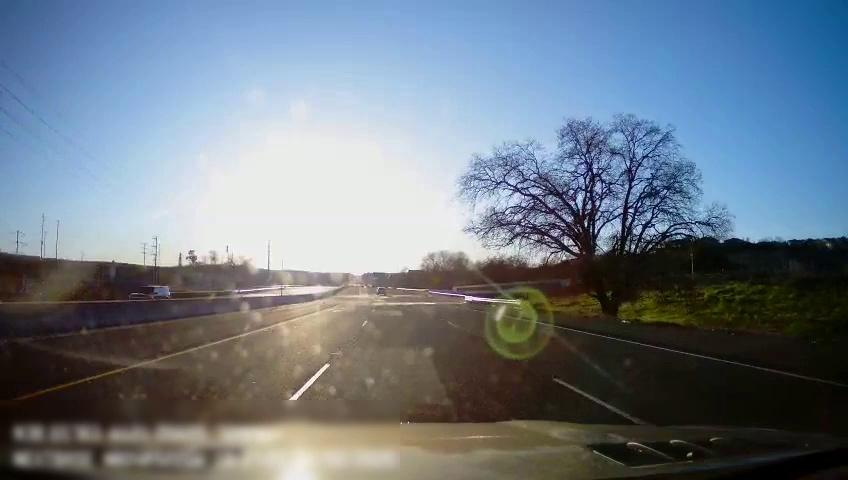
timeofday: Day
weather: Sunny
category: Drivable Space
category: Drivable Space
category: Vehicles | SUV
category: Lanes | Alternate Lane
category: Lanes | Current Lane
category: Lanes | Current Lane
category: Lanes | Alternate Lane